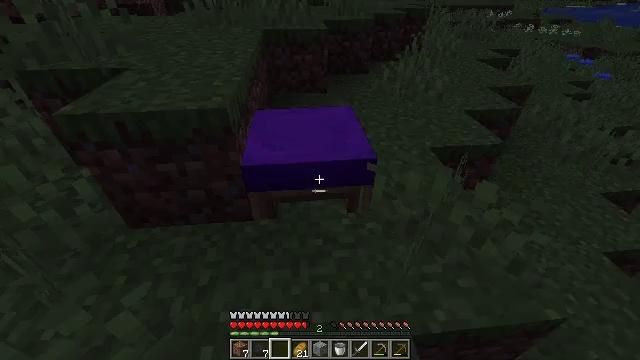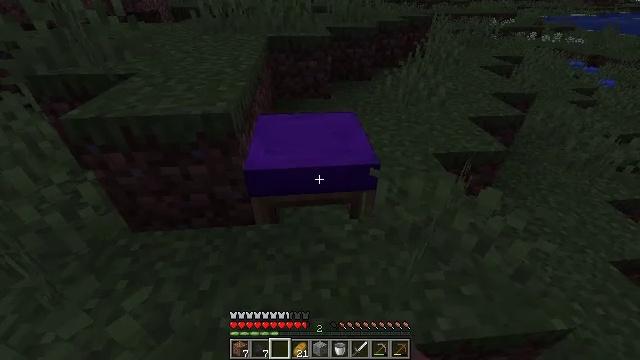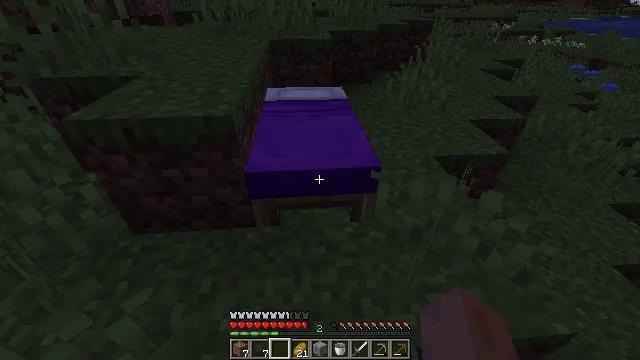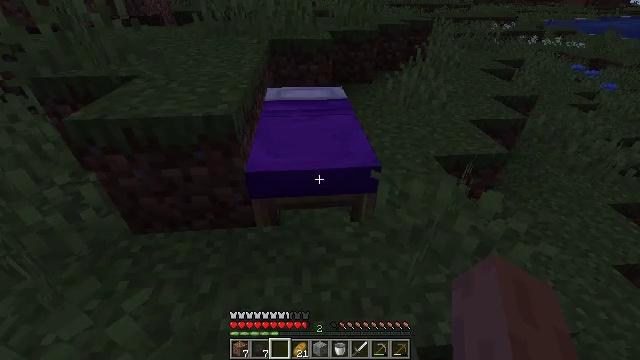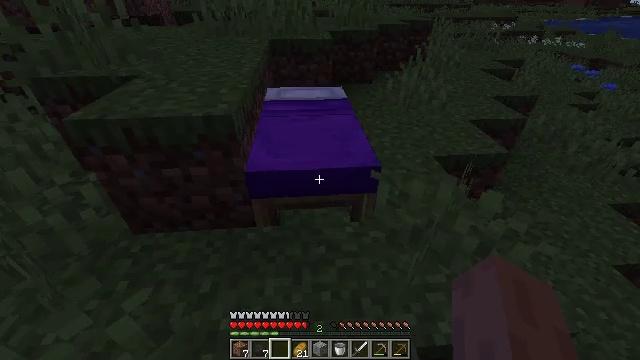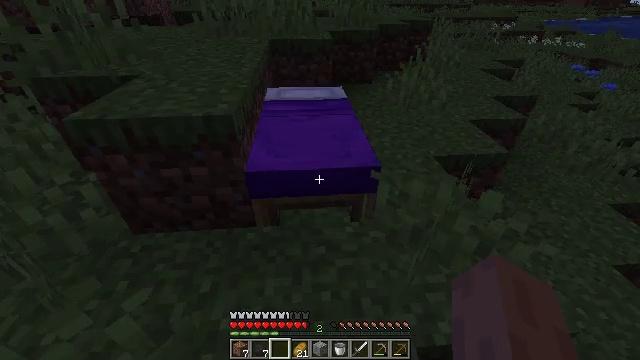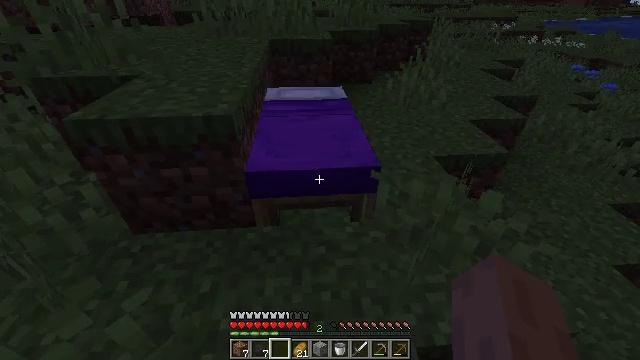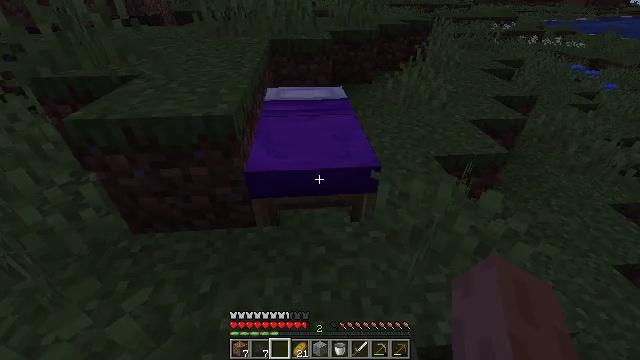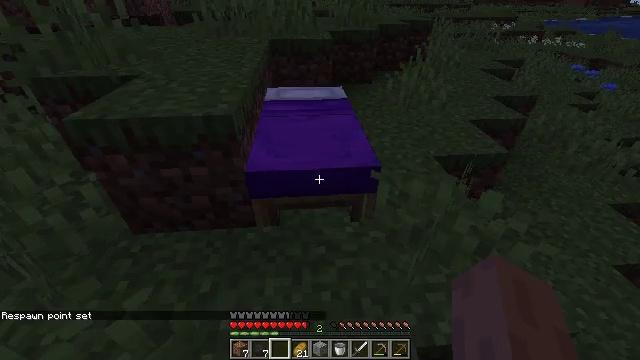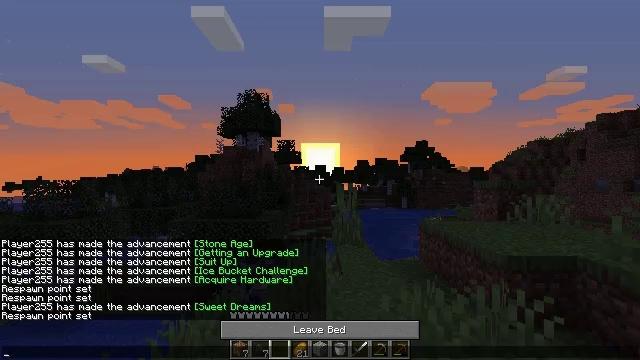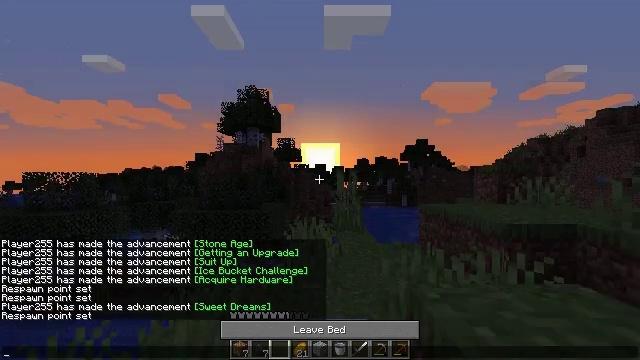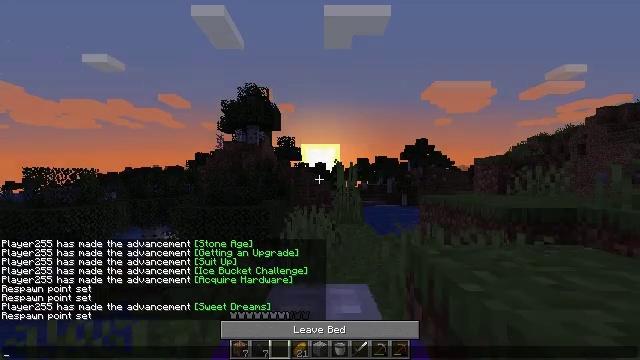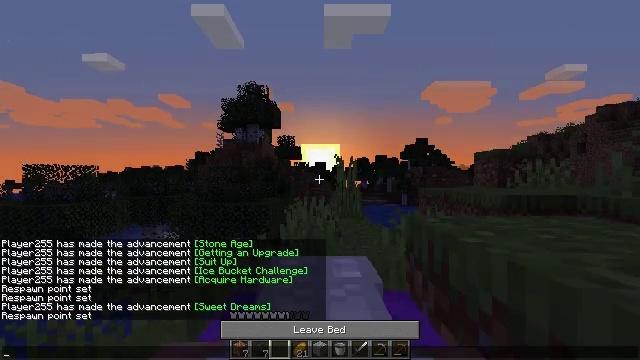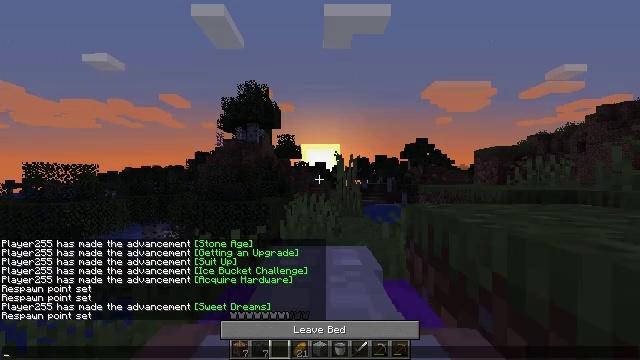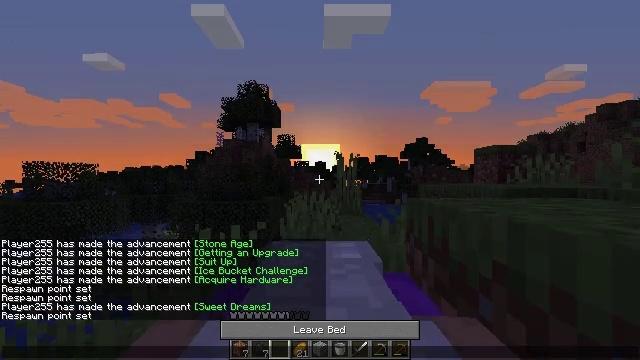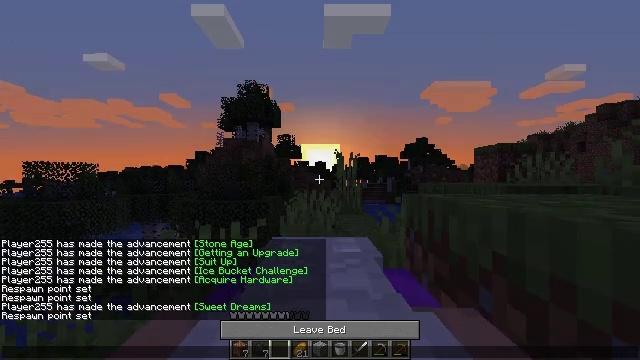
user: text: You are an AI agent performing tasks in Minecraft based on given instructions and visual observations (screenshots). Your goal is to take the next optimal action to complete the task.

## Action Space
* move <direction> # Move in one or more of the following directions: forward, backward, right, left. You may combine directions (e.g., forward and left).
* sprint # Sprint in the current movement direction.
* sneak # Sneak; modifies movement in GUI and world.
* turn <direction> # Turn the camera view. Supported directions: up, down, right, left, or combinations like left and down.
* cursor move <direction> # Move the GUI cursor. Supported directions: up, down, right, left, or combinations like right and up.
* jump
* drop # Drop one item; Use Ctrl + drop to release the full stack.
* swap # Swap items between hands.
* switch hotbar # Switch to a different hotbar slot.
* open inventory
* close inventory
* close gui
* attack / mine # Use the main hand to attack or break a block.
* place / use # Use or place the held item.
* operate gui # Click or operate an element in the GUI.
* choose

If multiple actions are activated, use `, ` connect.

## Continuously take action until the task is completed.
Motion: motion action
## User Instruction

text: Disassemble the purple bed for relocation.
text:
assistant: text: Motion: turn up
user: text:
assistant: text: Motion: no_op
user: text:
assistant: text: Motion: use / place
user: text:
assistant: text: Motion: use / place
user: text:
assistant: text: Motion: use / place
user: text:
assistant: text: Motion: no_op
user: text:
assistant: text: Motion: no_op
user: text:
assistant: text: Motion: no_op
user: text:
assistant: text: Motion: no_op
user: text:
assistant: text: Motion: open gui
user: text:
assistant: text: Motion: no_op
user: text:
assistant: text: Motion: no_op
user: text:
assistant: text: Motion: no_op
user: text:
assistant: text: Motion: no_op
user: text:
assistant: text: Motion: no_op
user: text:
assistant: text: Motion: no_op
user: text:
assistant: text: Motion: no_op
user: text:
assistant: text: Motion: no_op
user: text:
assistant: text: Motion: no_op
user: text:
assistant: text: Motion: no_op
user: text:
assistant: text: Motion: no_op
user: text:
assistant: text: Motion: no_op
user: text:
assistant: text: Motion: no_op
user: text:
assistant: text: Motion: no_op
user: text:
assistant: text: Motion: no_op
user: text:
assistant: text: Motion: no_op
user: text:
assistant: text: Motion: no_op
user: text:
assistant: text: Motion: no_op
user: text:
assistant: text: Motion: no_op
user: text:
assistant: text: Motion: no_op